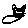
Label: cat